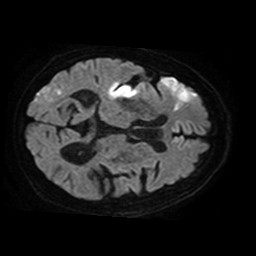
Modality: TRACE
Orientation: axial
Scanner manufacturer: philips
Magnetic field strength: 1.5 T
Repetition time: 3.689 s
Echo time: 0.09411 s